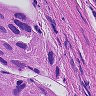
Metastatic tissue present: yes